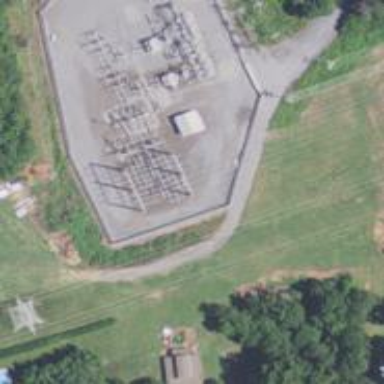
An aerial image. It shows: Distribution substation surrounded by fence.